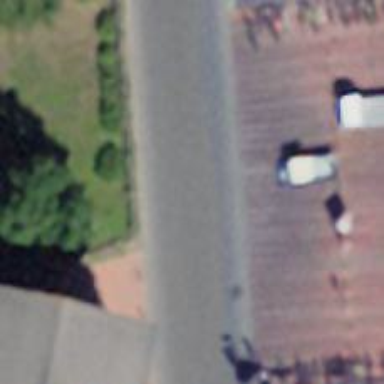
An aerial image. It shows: Pedestrian bridge over road.